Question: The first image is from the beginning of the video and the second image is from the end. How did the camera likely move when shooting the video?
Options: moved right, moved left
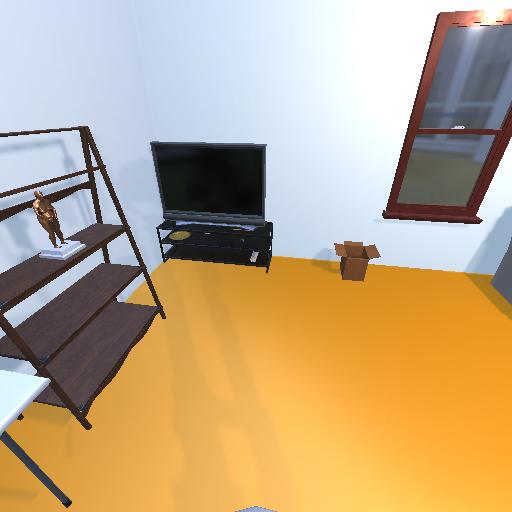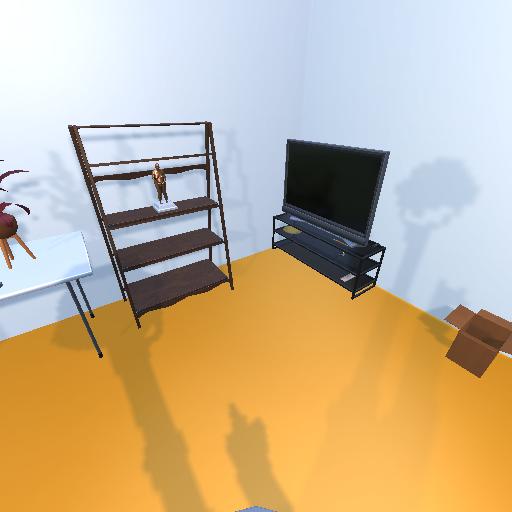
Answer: moved right